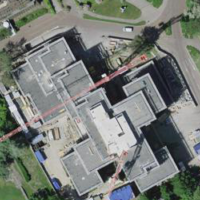
EUNIS habitat code: 54
Species observed at this site:
Pinus sylvestris